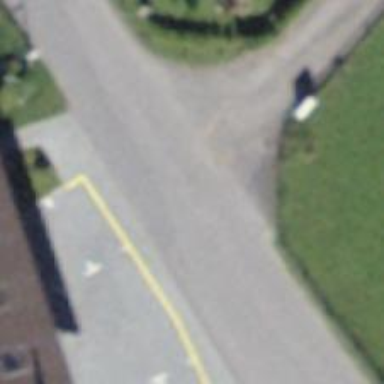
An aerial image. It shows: Tertiary road with asphalt surface.